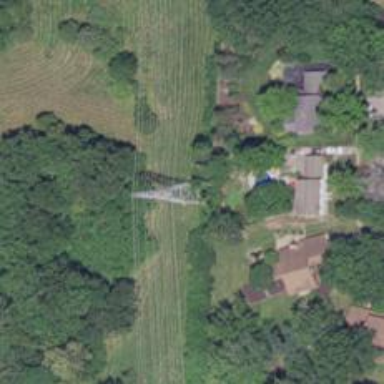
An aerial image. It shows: Lattice structure tower used for power distribution.